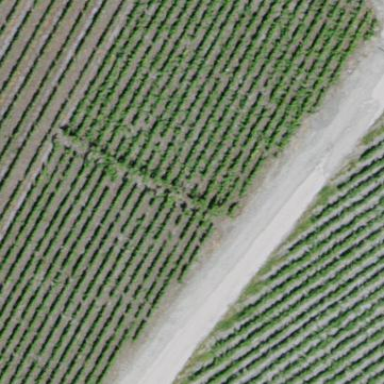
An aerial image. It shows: Vineyard where grapes are grown.